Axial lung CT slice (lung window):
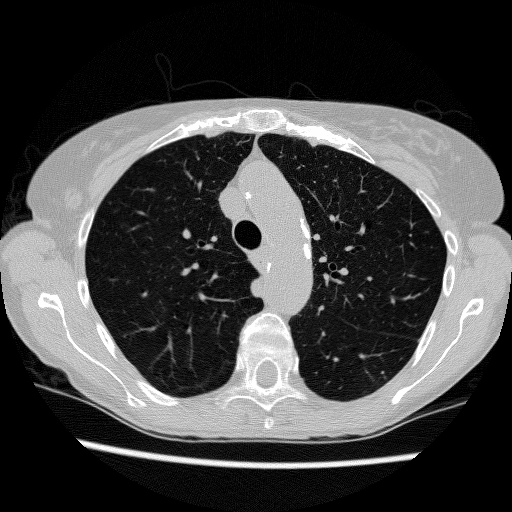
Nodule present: no